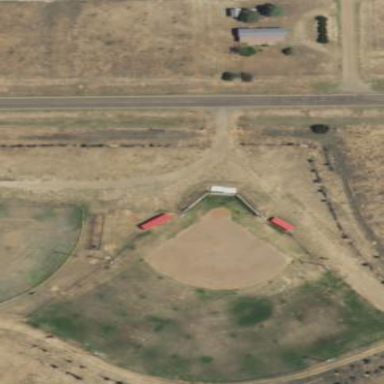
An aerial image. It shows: Baseball pitch for leisure land.